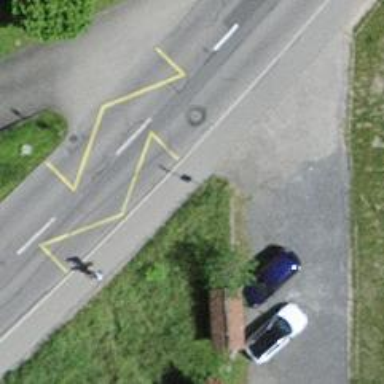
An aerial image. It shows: Platform for public transport on the road.